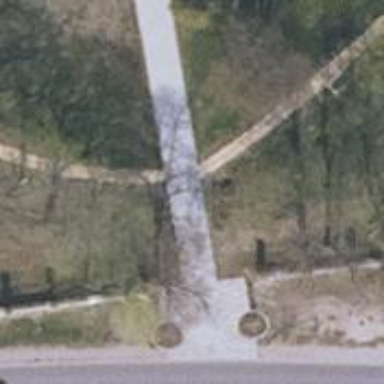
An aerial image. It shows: Footway with ground surface.